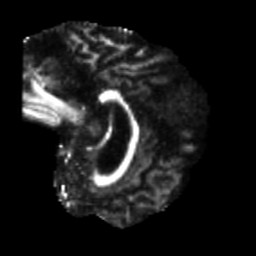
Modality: FA
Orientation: sagittal
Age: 73
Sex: female
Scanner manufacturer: siemens
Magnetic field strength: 3 T
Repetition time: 5.25 s
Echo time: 0.08 s